Aerial crown-view tile of a tropical tree (Barro Colorado Island, Panama), acquired 20250124:
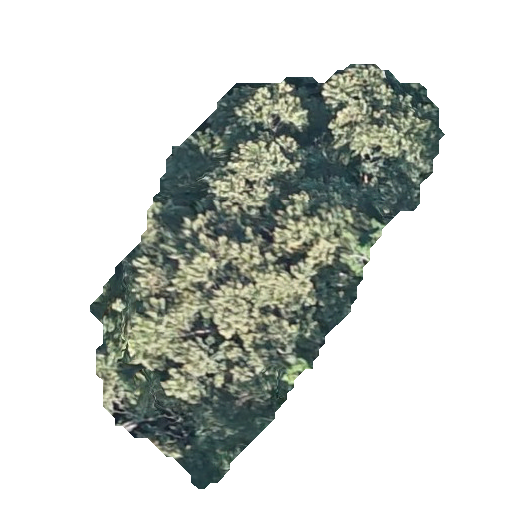
Species: Luehea seemannii
GBIF accepted scientific name: Luehea seemannii
Crown area: 125.338 m²